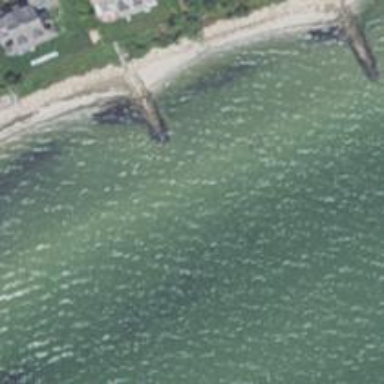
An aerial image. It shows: Breakwater structure.